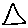
Label: triangle